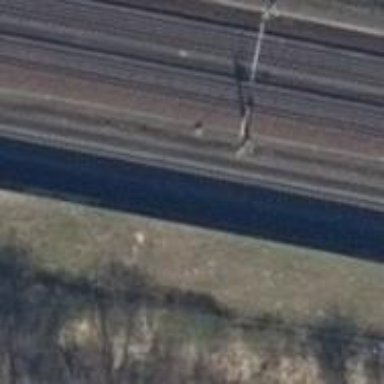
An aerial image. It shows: Railway milestone with catenary mast.